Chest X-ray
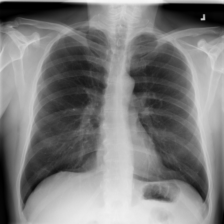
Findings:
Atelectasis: negative
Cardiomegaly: negative
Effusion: negative
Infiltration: negative
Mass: negative
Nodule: negative
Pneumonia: negative
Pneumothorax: negative
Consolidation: negative
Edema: negative
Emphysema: negative
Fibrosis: negative
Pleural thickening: negative
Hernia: negative